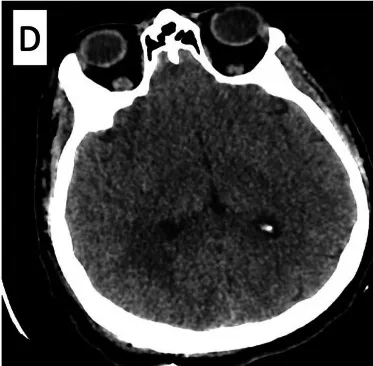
CT and MRI scans. Status post excision of the lesion with immediate post-operative changes are noted on an unenhanced CT scan of the brain (C and D).
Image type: radiology (ct)